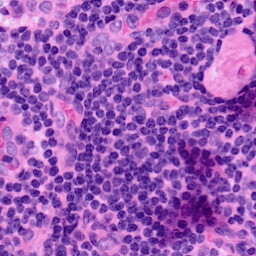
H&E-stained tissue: LymphNode